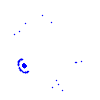
Particle: electron